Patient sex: F
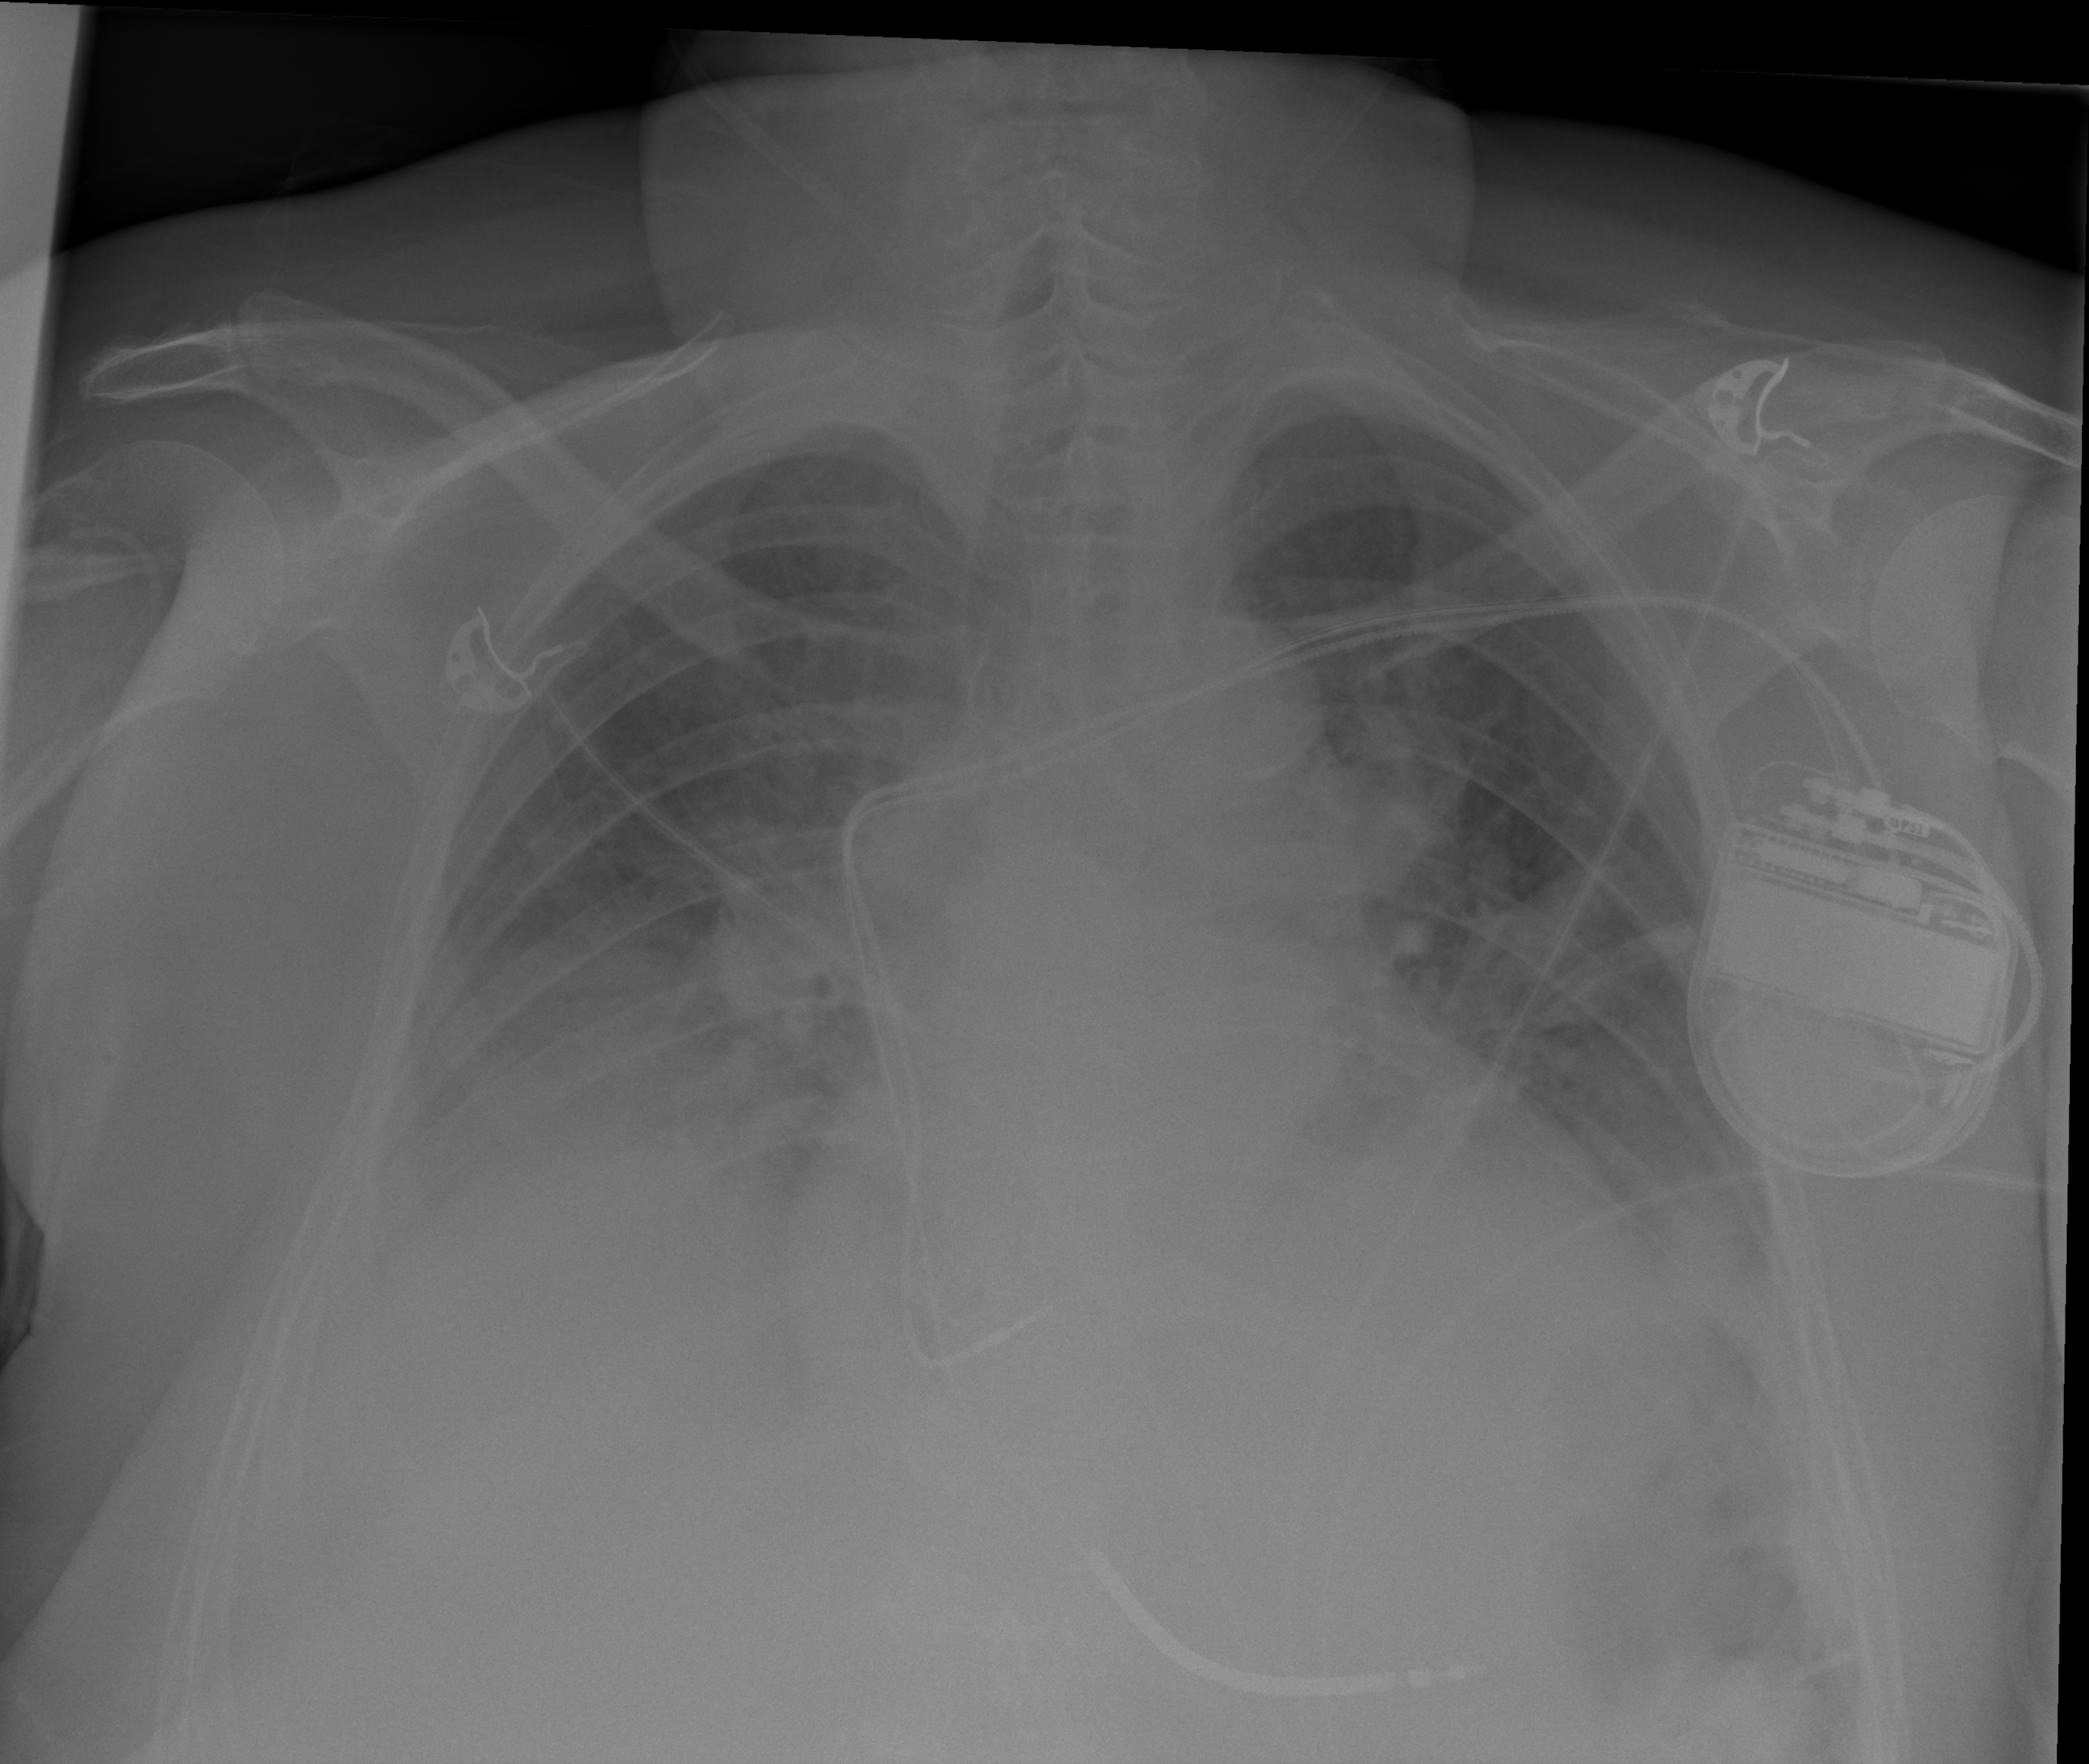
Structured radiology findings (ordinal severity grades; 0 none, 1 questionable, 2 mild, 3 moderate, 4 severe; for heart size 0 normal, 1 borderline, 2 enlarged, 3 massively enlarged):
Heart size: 2
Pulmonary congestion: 3
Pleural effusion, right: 3
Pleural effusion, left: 2
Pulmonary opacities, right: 3
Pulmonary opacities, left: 3
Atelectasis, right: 2
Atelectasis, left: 2